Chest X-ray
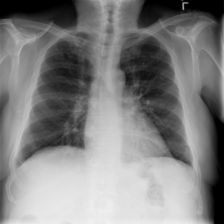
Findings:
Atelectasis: positive
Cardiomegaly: negative
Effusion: negative
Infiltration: positive
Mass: negative
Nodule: negative
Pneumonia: negative
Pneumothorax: negative
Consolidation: negative
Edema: negative
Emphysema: negative
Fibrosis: negative
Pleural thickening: negative
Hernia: negative